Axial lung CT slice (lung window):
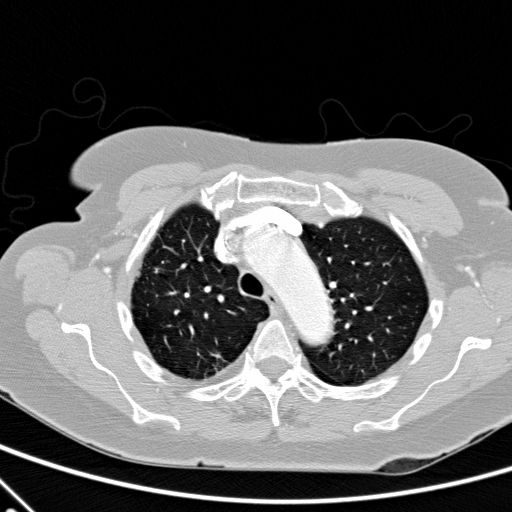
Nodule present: no